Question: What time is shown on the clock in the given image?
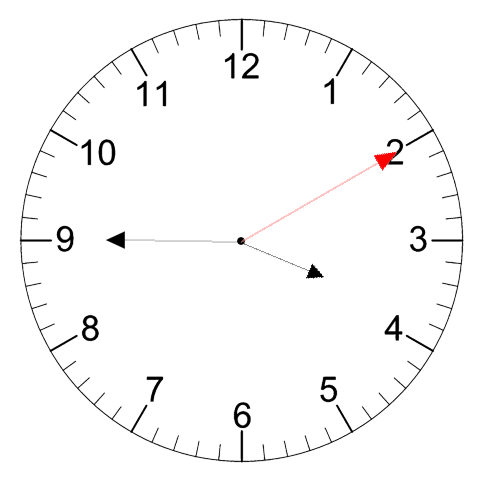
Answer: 03:45:10